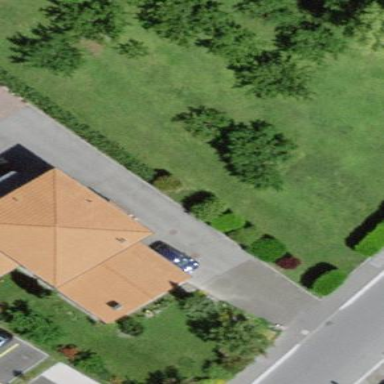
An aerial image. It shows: House with pyramidal roof shape.